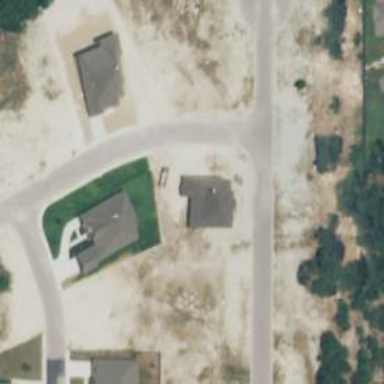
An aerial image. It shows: Asphalt road in residential area.